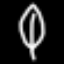
Label: leaf